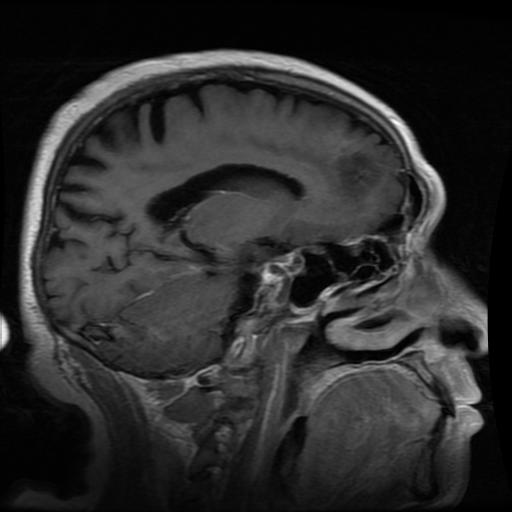
Label: glioma